Aerial crown-view tile of a tropical tree (Barro Colorado Island, Panama), acquired 20250124:
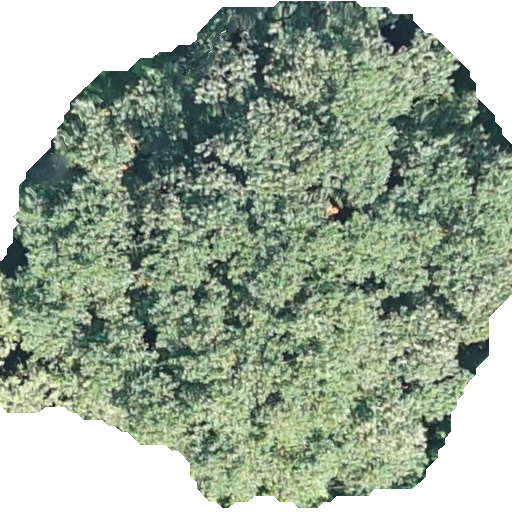
Species: Hieronyma alchorneoides
GBIF accepted scientific name: Hieronyma alchorneoides
Crown area: 310.409 m²